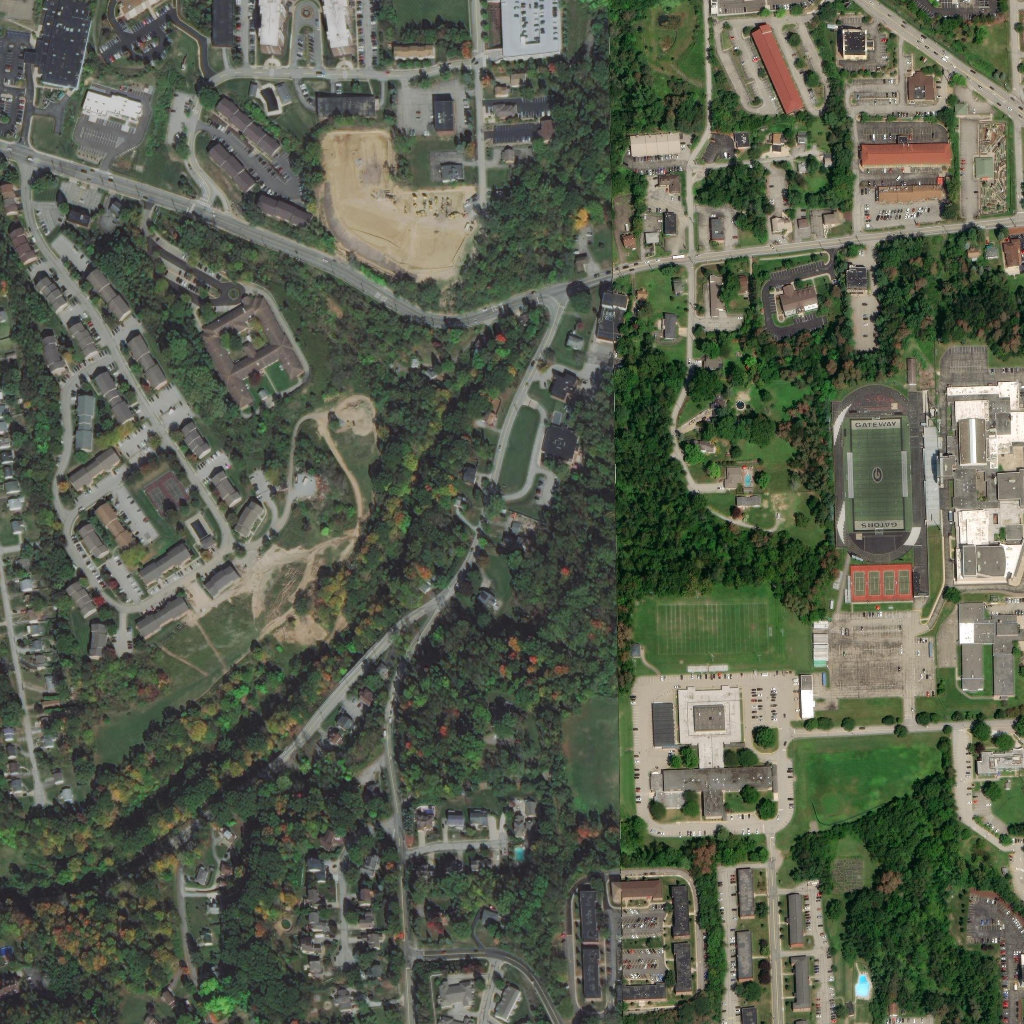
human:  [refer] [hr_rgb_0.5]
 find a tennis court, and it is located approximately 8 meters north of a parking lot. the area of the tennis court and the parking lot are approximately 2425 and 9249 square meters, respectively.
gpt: <box>[[83, 54, 89, 58, 0]]</box>

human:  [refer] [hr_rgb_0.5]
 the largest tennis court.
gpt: <box>[[83, 54, 89, 58, 0]]</box>

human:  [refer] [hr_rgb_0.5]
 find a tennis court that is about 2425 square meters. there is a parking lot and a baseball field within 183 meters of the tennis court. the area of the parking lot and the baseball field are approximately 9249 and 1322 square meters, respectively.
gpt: <box>[[83, 54, 89, 58, 0]]</box>